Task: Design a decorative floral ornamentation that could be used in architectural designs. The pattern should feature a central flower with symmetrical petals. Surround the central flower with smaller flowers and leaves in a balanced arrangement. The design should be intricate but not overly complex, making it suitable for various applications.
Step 62:
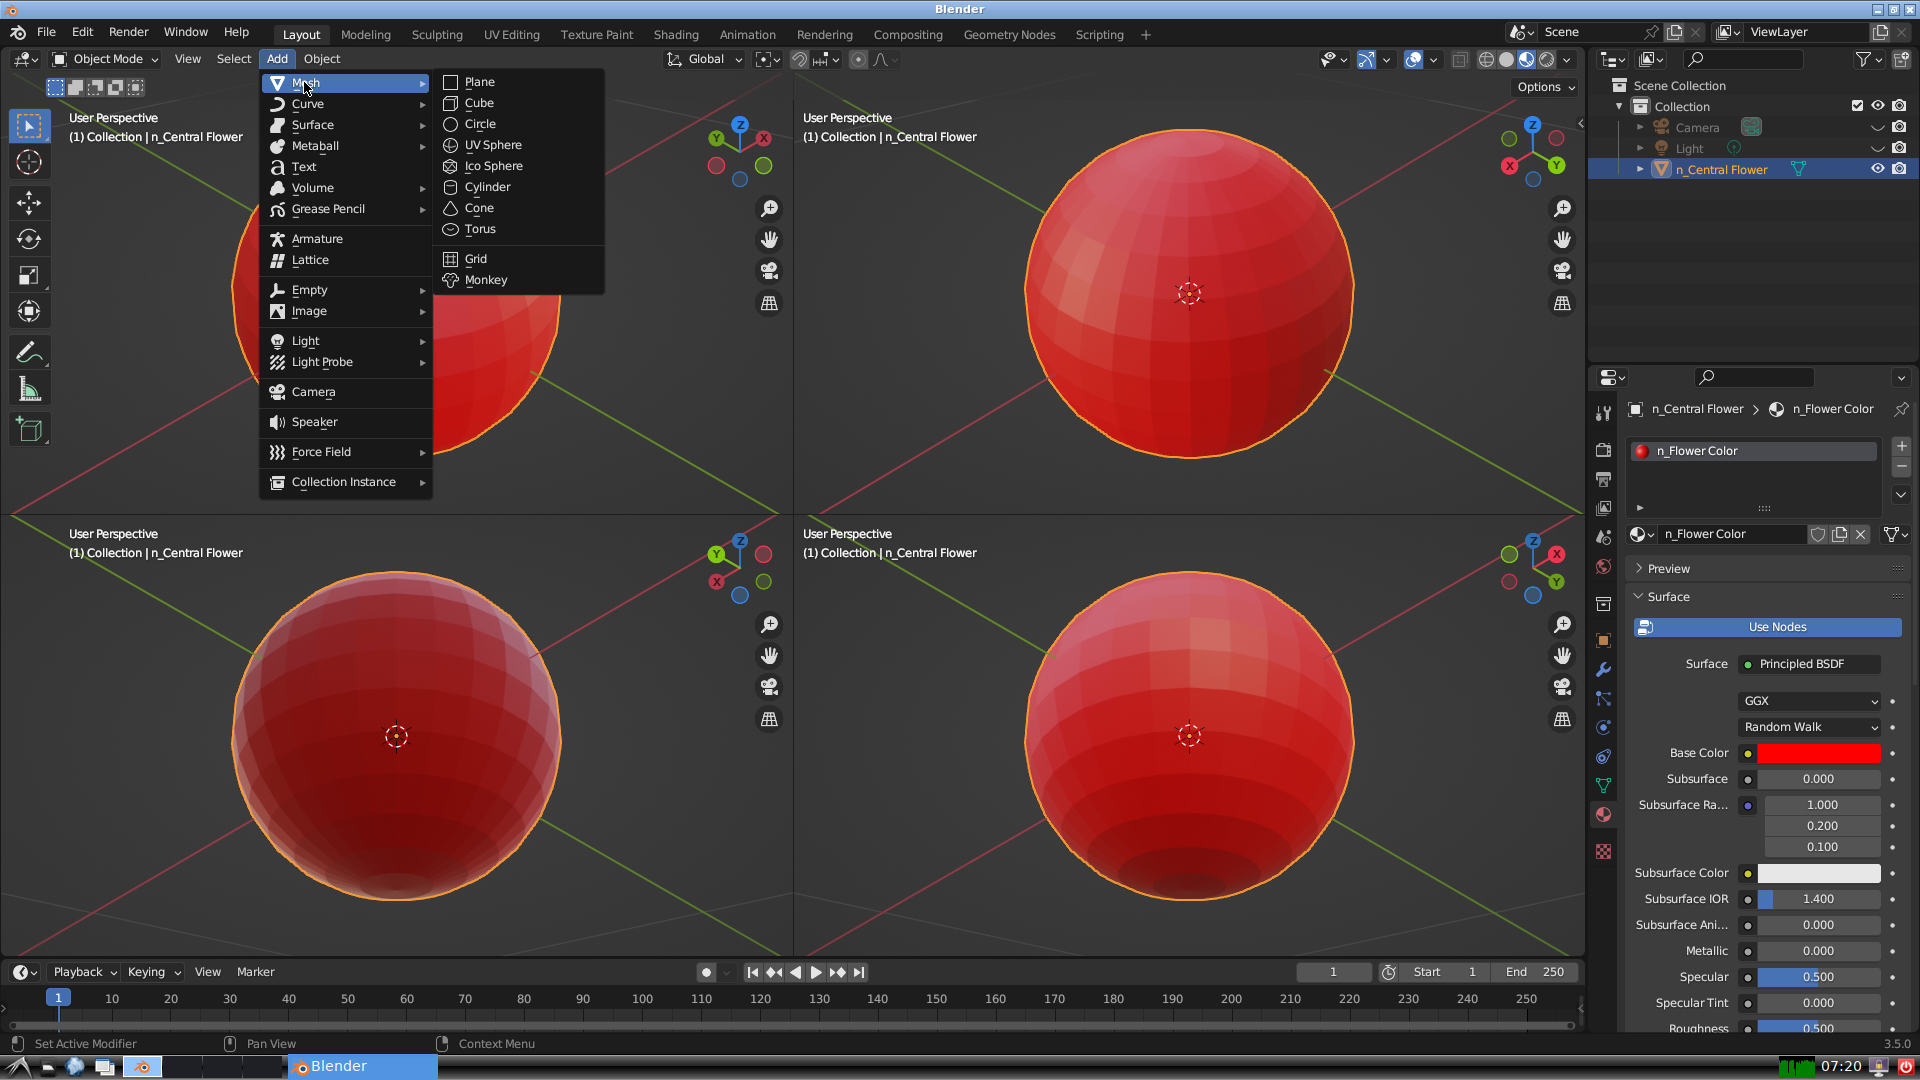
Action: {"mouse_move": [499, 144]}